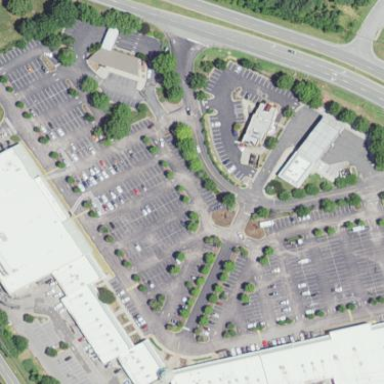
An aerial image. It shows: Mall building.